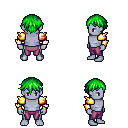
a pixel art fantasy rpg character, male body template, dark elf, purple skin, gold arm armor, magenta pants, green short bangs hairstyle, four views (front, back, left, right), 2x2 character sprite sheet, small pixel art, hard edges, no anti-aliasing